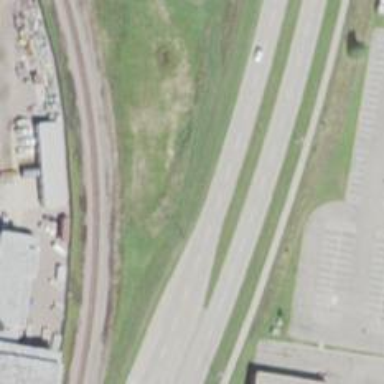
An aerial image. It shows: Abandoned railway.